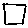
Label: square